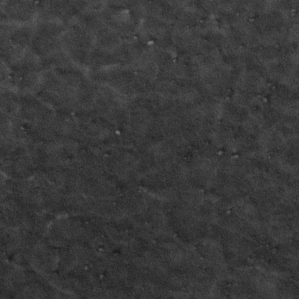
Label: frost